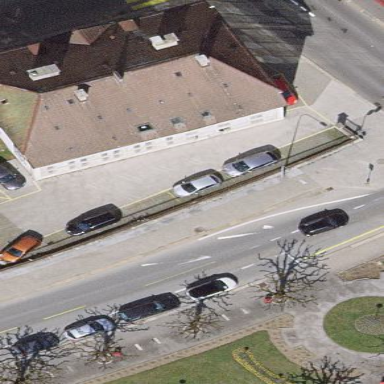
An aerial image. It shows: Half-hipped roof on apartment building.